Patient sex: F
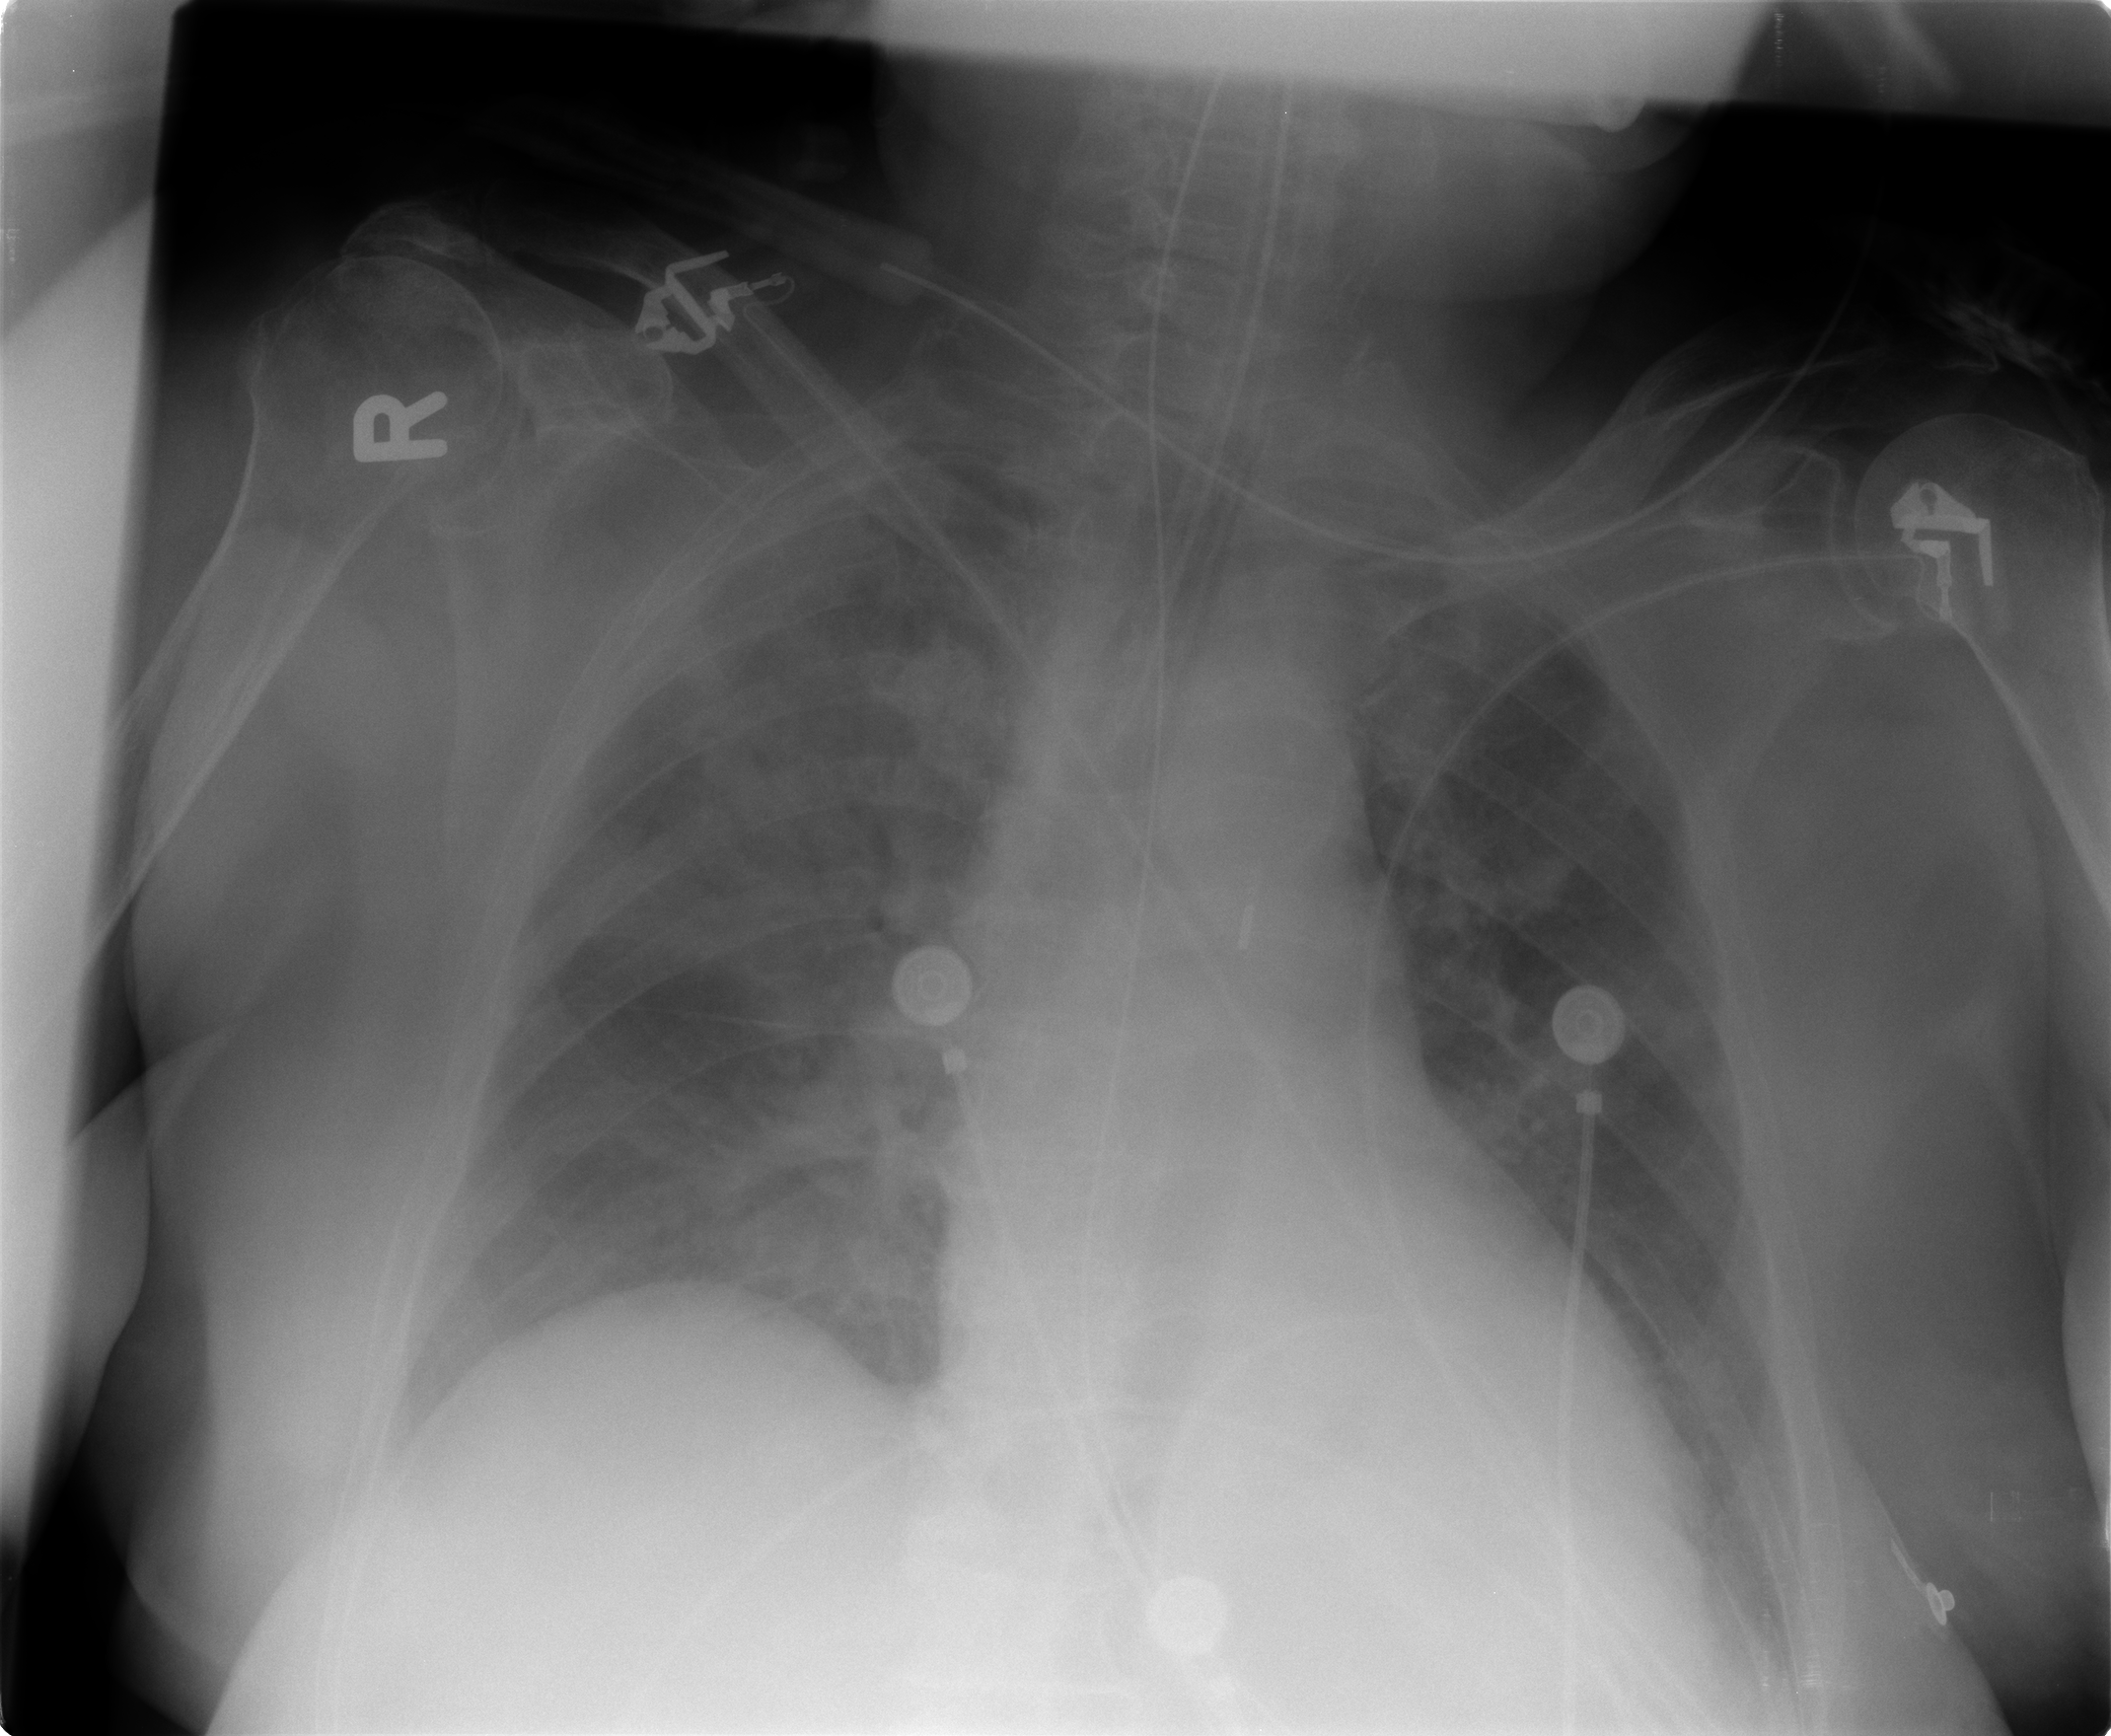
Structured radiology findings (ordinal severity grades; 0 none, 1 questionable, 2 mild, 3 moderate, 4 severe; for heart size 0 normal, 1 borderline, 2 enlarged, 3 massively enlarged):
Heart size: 2
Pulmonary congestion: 3
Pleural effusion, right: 2
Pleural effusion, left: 1
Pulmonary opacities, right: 3
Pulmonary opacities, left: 2
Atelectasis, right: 3
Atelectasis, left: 3